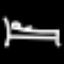
Label: bed